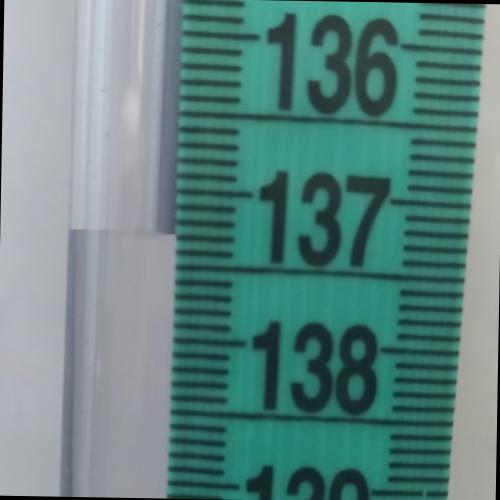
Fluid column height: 137.3 cm